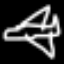
Label: airplane